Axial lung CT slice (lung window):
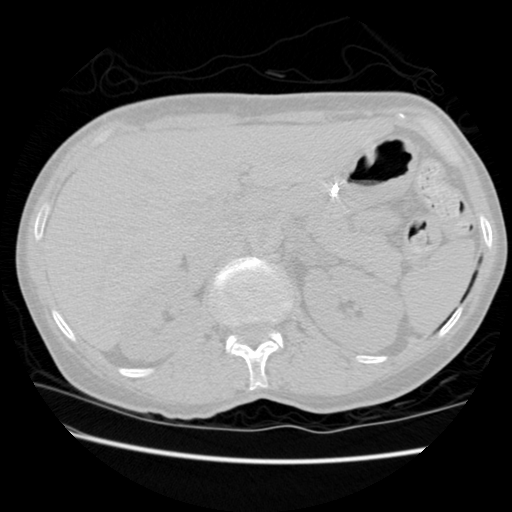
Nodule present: no